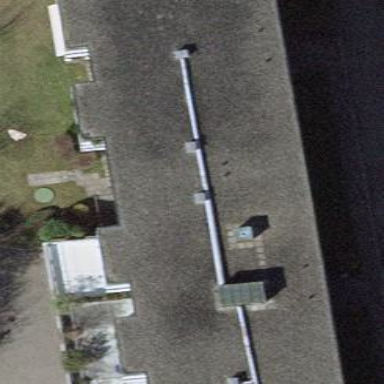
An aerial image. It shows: Apartment building with flat roof.